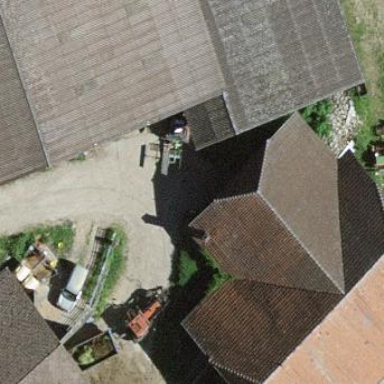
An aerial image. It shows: Rural barn.